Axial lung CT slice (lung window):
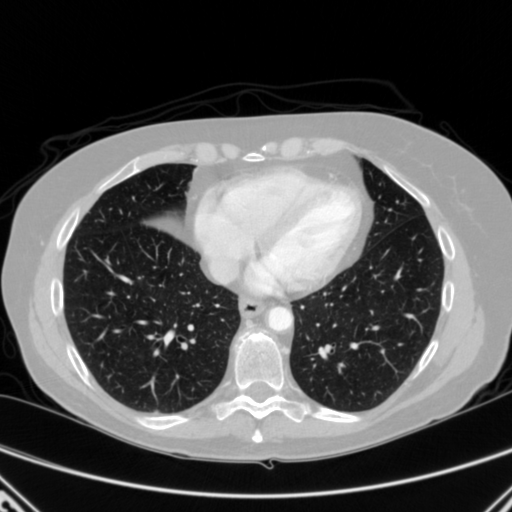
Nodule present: no